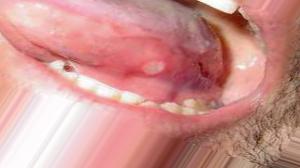
Condition: Mouth Ulcer